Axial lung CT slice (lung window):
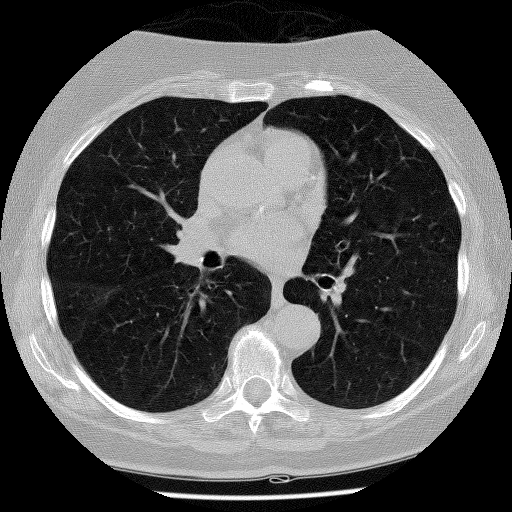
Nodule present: no